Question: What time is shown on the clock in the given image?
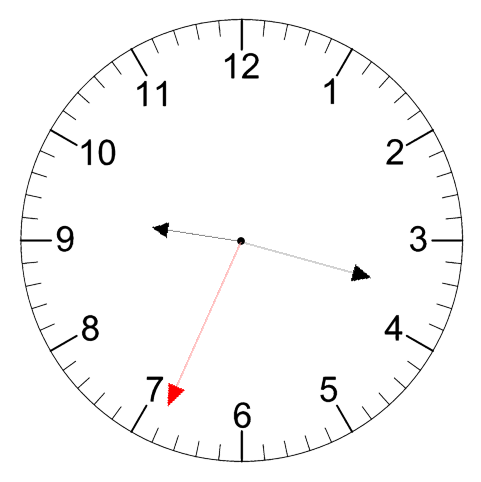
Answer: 09:17:34